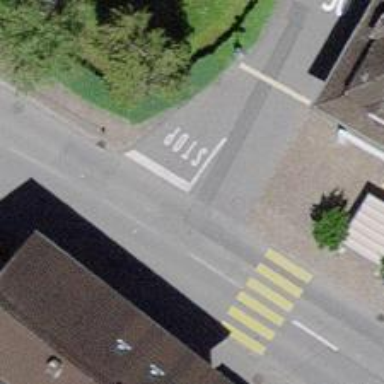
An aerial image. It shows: Road with stop sign.